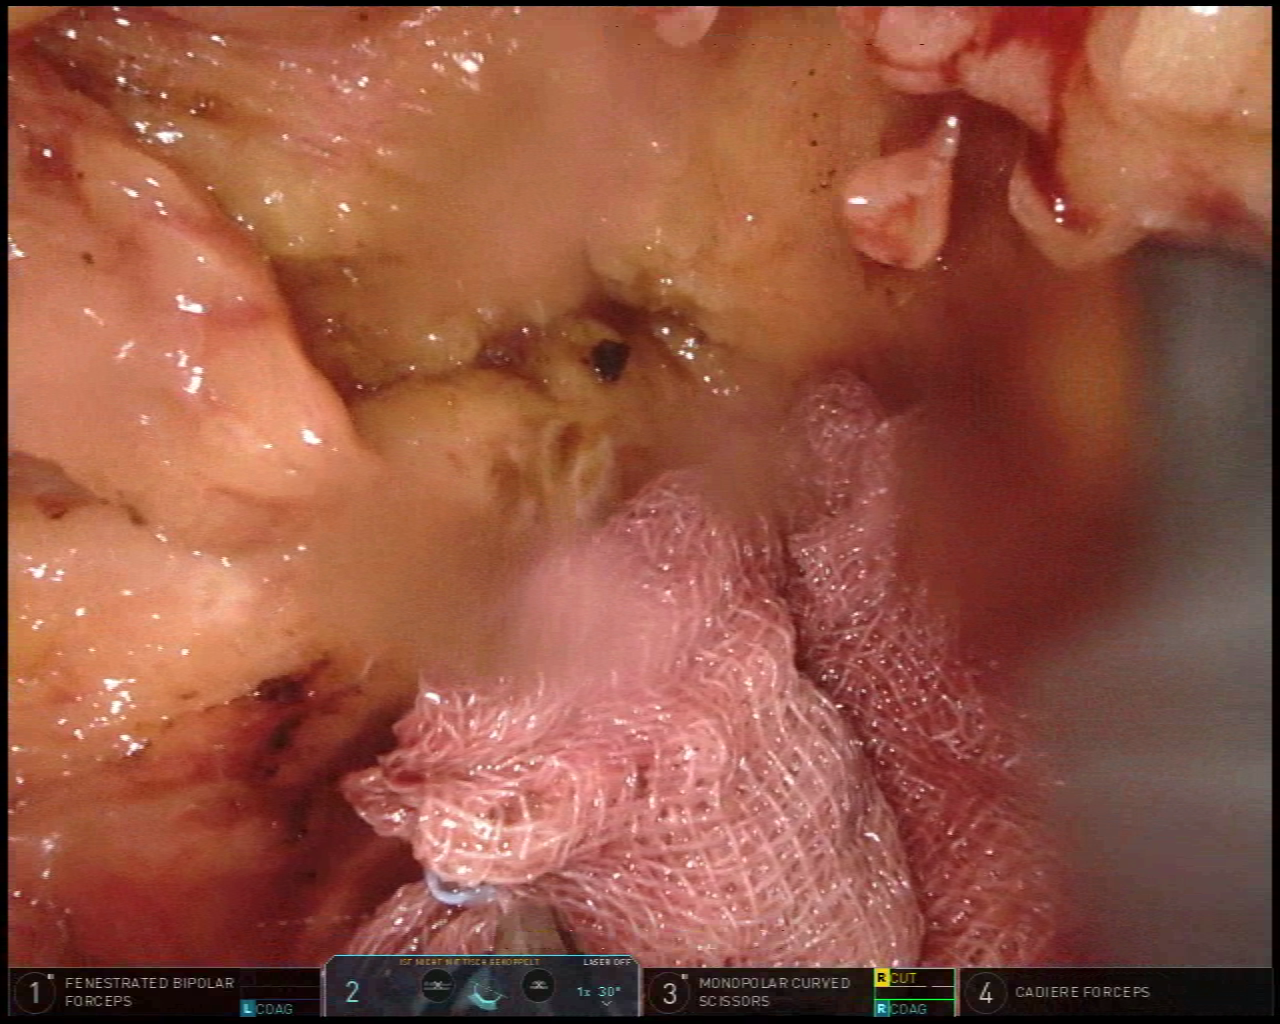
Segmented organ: pancreas
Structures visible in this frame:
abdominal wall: no
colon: no
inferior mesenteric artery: no
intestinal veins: no
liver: no
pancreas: yes
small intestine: no
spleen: no
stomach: no
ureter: no
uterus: no
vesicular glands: no